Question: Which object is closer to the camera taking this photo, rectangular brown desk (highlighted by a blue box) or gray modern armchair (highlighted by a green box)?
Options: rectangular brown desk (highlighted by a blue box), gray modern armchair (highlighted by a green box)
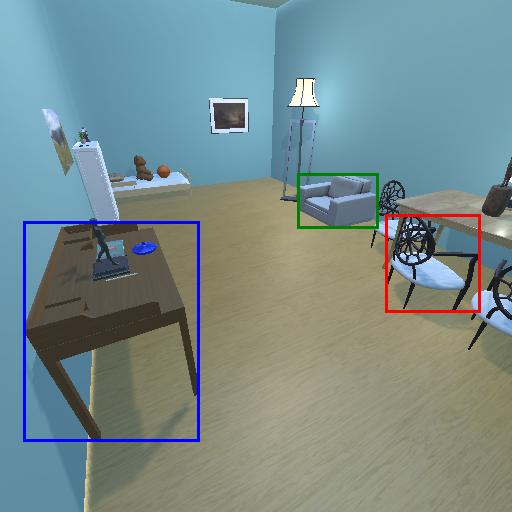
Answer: rectangular brown desk (highlighted by a blue box)